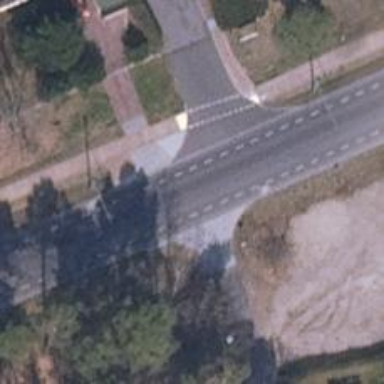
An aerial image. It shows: Residential road with soft lane dedicated for cycling.